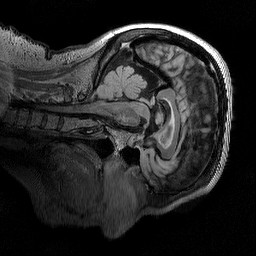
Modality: T2w
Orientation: sagittal
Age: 67
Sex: female
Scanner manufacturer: siemens
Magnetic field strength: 3 T
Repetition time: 5 s
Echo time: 0.386 s